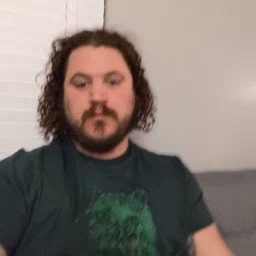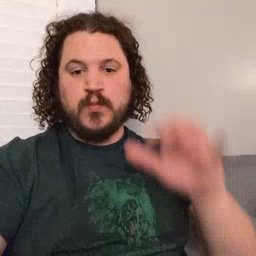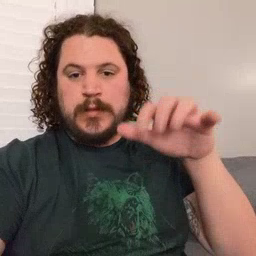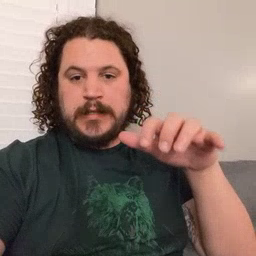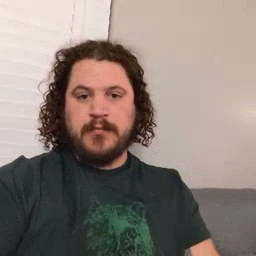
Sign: rain